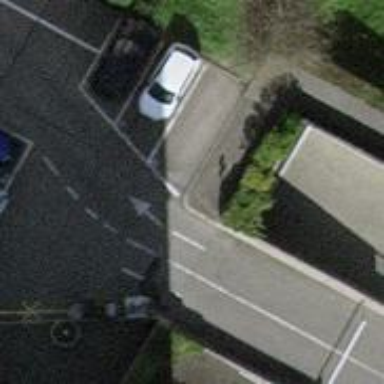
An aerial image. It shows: Parking aisle in tunnel.